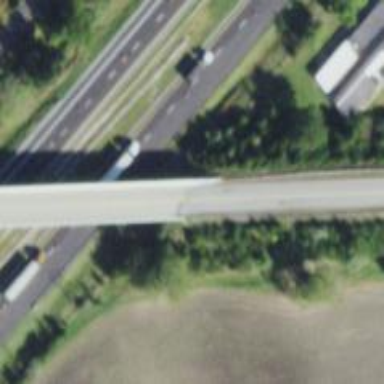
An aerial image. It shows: Unclassified road with beam bridge.